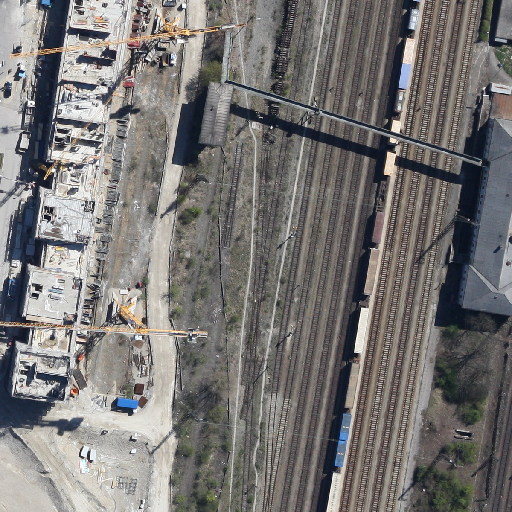
Referring expression: trailer on the road